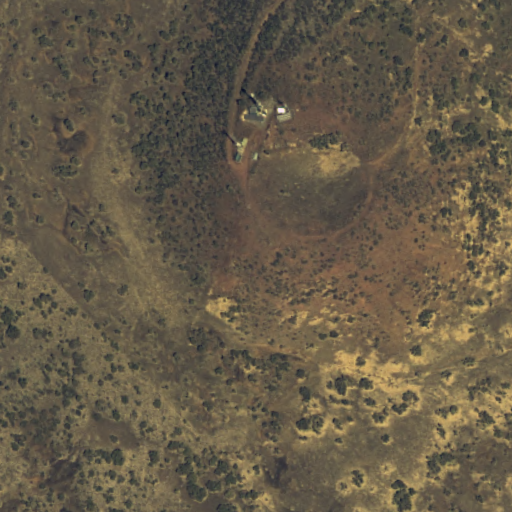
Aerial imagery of mountain in Hawaii named Iolehaehae containing only unknown